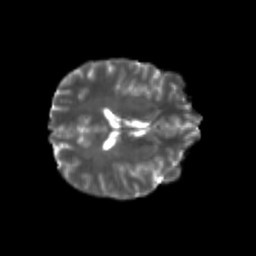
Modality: T2w
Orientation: axial
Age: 21
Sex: female
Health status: healthy
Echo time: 0.074 s